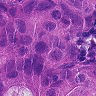
Metastatic tissue present: yes